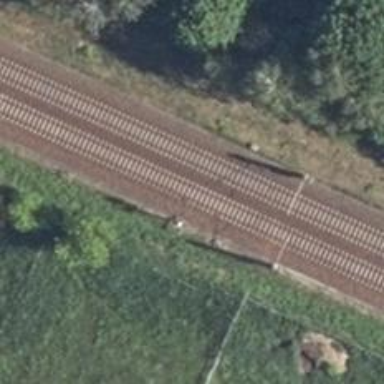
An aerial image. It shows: Railway signal.